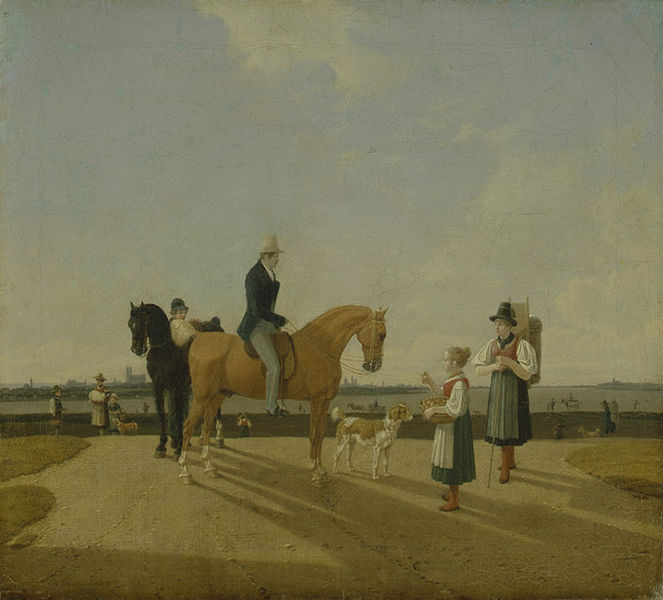
Titel: Zwei Reiter und zwei Blumenmädchen
Künstler: Wilhelm Alexander Wolfgang von Kobell
Standort: Karlsruhe
Institution: Staatliche Kunsthalle Karlsruhe
Schlagwörter: blau, gemälde, himmel, mann, meer, schatten, wasser, weiß, wolken, fluss, frauen, gelb, grün, landschaft, menschen, mädchen, sand, see, sitzen, stadt, ufer, braun, frankreich, frau, hintergrund, hut, hüte, kleid, kleider, kopfbedeckungen, licht, männer, profil, schwarz, strasse, gras, hund, hunde, park, rasen, rot, tier, tiere, weg, wiese, wolke, beige, leute, malerei, zylinder, anzug, anzüge, hose, kappe, mütze, mützen, kleidung, mensch, stehen, tragen, bildnis, herr, holland, niederlande, öl, ebene, feld, felder, horizont, morgen, weite, kirche, land, futter, gewand, realismus, adel, kind, bauern, pferd, pferde, reiter, stock, deutschland, hufe, rappe, reiten, sattel, zaumzeug, zügel, kopfbedeckung, schürze, dutt, küste, magd, strand, unterhaltung, stab, bäuerin, ernte, kiepe, kraxe, körbe, rückentrage, spuren, trage, leer, dorf, mauer, eben, farbe, tag, spazieren, fußgänger, kutsche, silhouette, figuren, hafen, promenade, flus, romantik, essen, korb, bauer, stadtansicht, melone, verkauf, verkäufer, türme, münchen, dom, spaziergang, füttern, schlicht, rennen, leinwand, treffen, jagd, tracht, fuchs, gefleckt, ländlich, jagdhund, isar, ross, wanderer, pferderennen, landwirtschaft, trachten, stubbs, uferpromenade, horizontal, edelmann, rucksack, rösser, verkaufen, obstkorb, englisch, hengst, dirndl, graf, helfen, frauenkirche, kippe, kriche, rhein, sommerfrische, rennbahn, kobell, stiege, jockey, dirndel, füttert, zykinder, wallach, traggestell, reitern, gutes wetter, kehre, herrn, 1910, schönes wetter, #hund, keipe, bildnis reiter pferde, tragkorb, zylinmder, gg, george stubbs, lachland, buckelkraxen, ctraggestell, schwazes pferd, reirwr, dkd, gutsbesitzer, vauern, stillistisch, viktorianischu, zielinder, gesellschaftsklassen